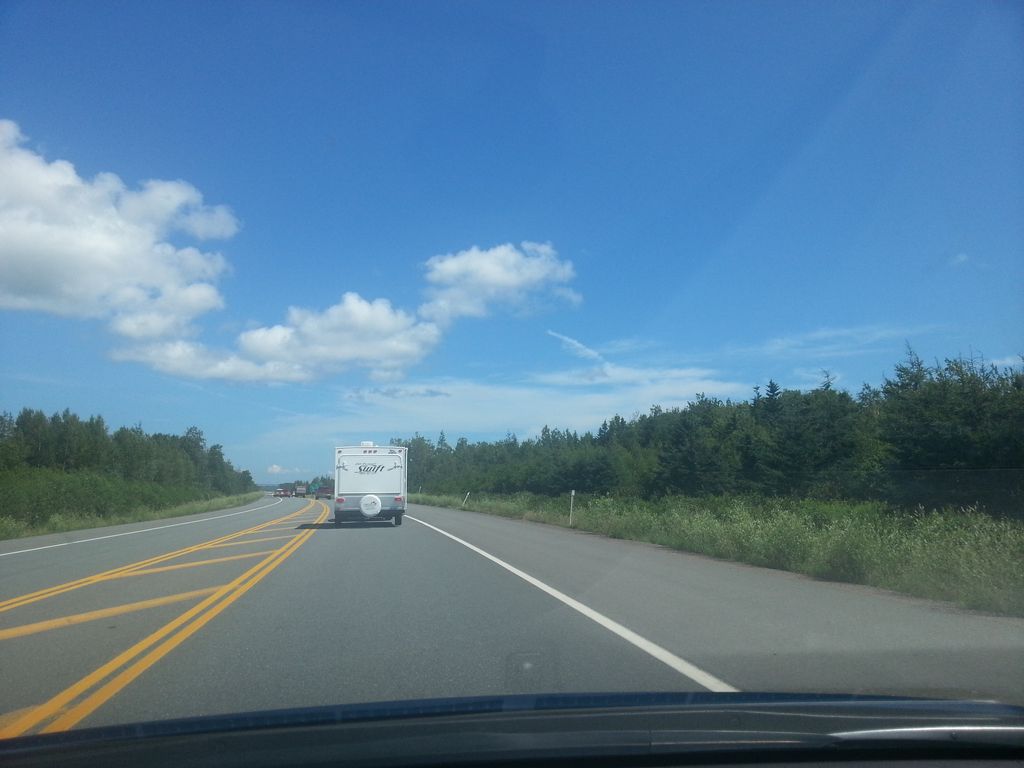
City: charlottetown